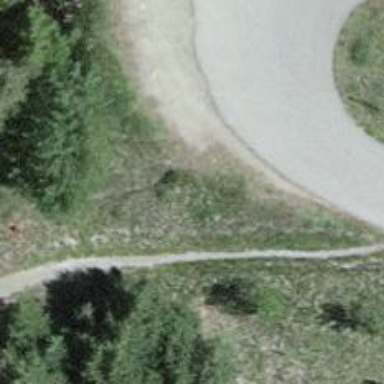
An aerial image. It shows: Paved residential road.